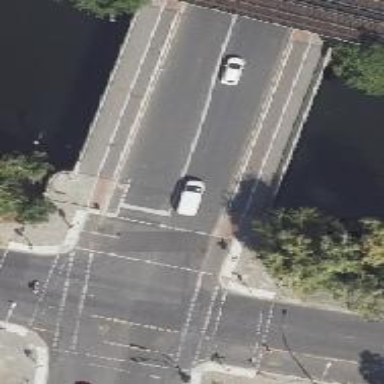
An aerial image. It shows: Tertiary road with asphalt surface. It has sidewalks on both sides and exclusive lanes for cyclists on both sides.